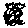
Label: triangle